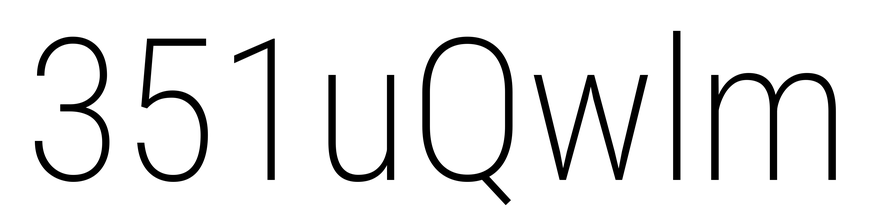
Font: Roboto_Condensed_ExtraLight